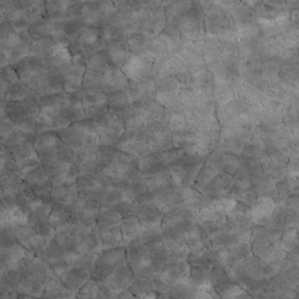
Label: non_frost